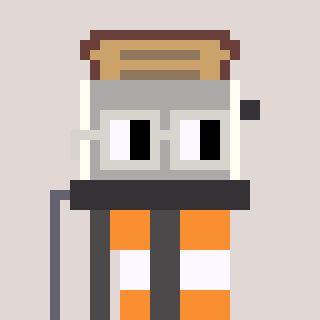
a pixel art character with square light gray glasses, a toaster-shaped head and a grayscale-colored body on a warm background